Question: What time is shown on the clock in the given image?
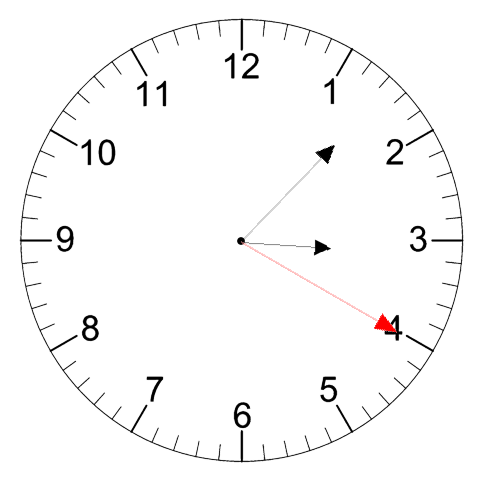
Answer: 03:07:20